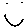
Label: smiley face